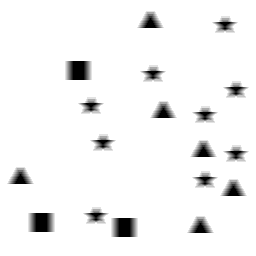
Squares: 3
Triangles: 6
Stars: 9
Total shapes: 18